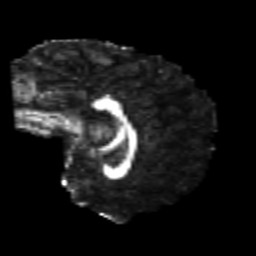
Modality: FA
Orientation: sagittal
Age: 20
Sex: female
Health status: healthy
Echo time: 0.074 s